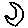
Label: moon